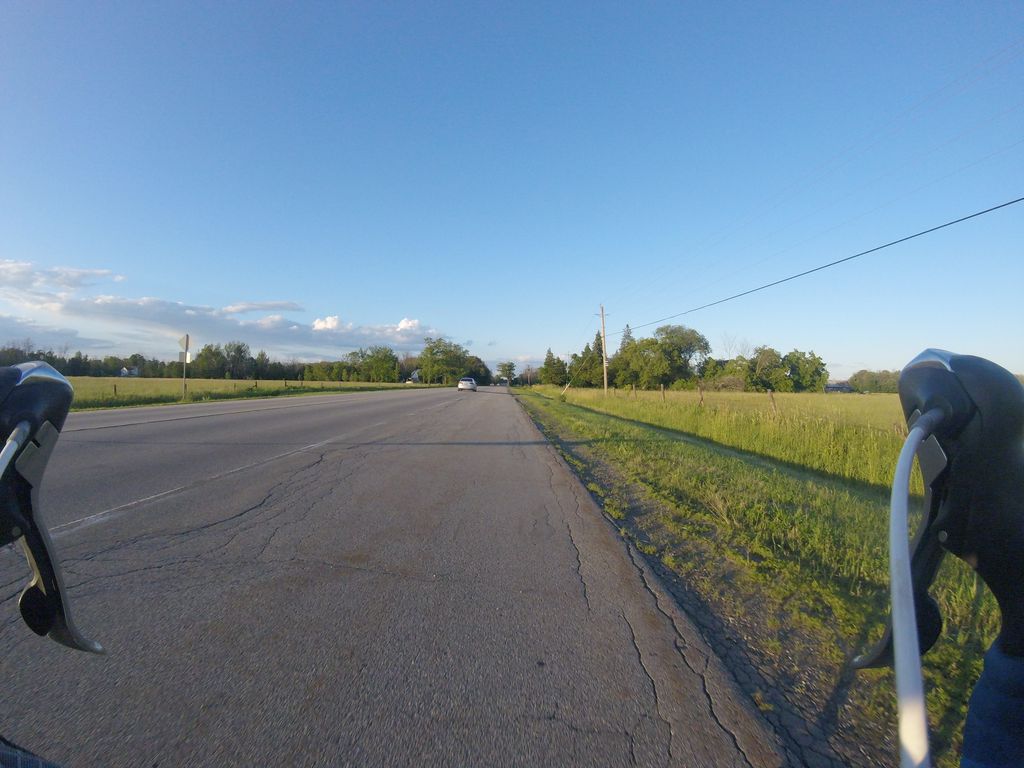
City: ottawa-gatineau